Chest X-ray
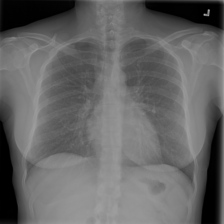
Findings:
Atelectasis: negative
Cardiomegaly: negative
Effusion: negative
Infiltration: negative
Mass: negative
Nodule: negative
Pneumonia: negative
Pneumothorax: negative
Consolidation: negative
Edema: negative
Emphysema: negative
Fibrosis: negative
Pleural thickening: negative
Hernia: negative